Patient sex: M
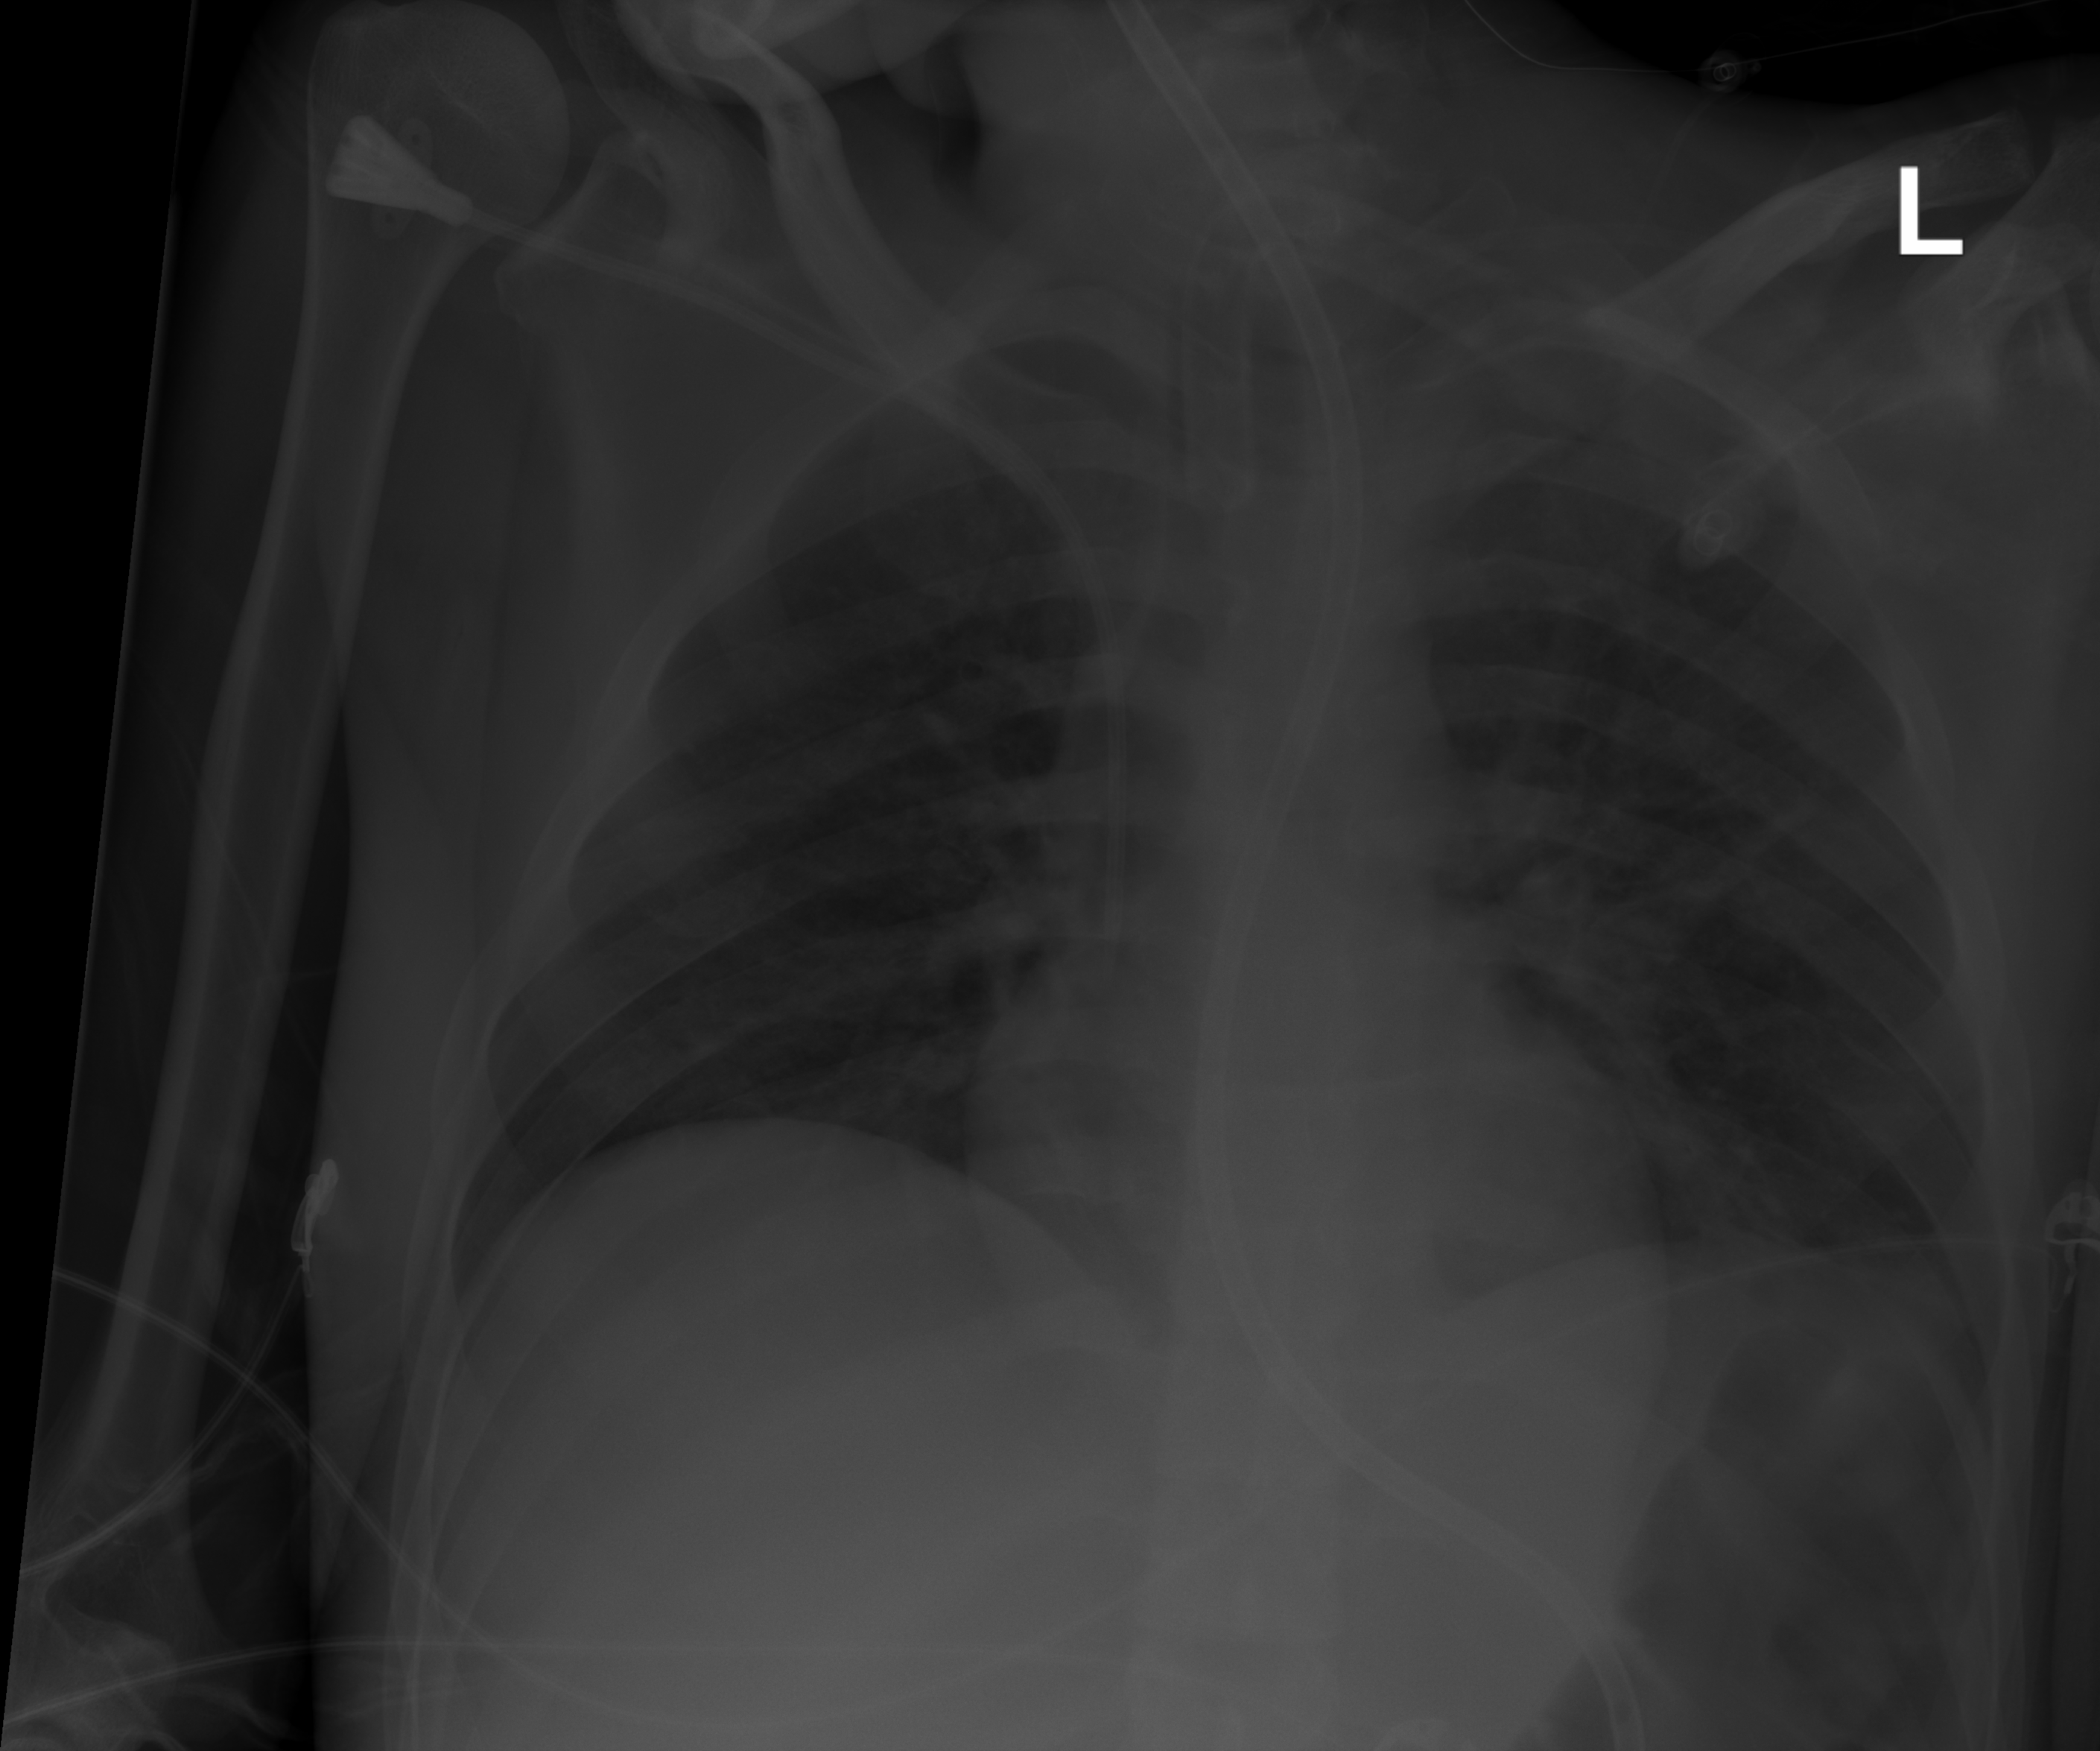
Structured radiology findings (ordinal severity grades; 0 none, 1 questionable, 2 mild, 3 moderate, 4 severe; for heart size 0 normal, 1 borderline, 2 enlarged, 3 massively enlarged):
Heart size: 0
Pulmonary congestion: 0
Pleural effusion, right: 0
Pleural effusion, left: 0
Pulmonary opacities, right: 0
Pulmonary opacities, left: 2
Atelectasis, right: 0
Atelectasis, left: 0